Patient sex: M
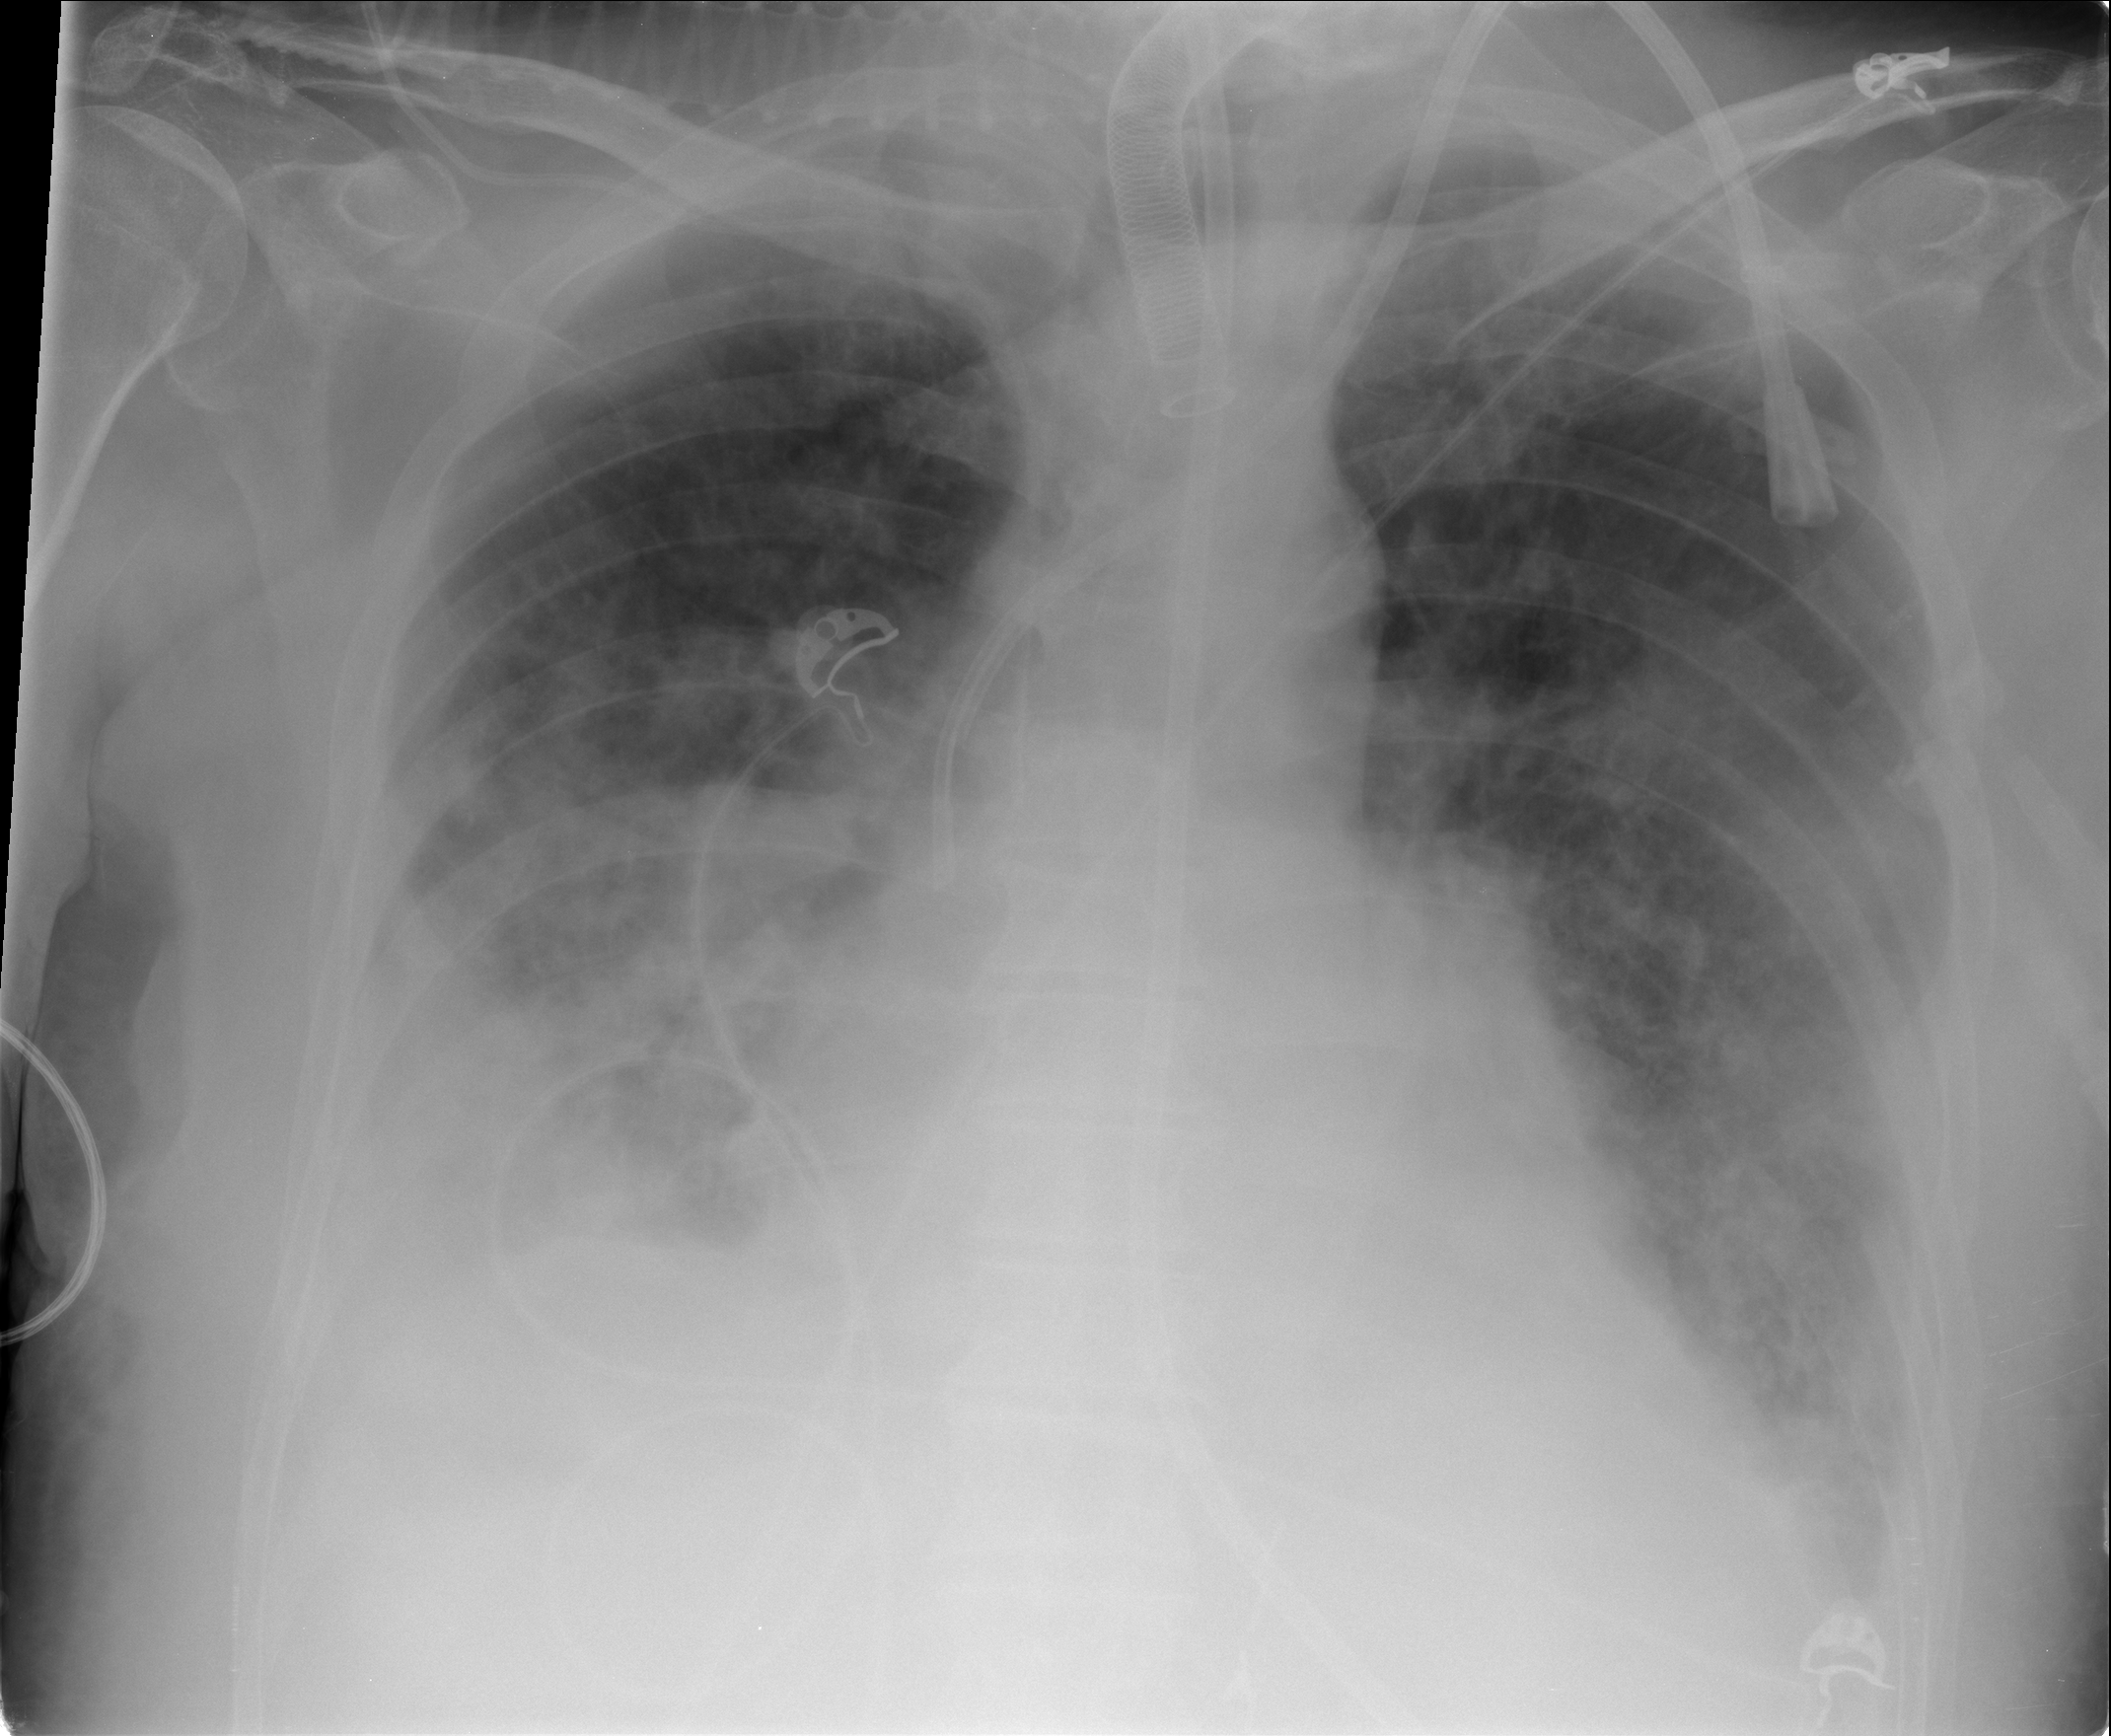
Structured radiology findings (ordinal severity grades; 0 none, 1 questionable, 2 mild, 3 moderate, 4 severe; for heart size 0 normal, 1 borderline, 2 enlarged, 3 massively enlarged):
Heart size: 0
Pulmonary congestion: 3
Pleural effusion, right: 3
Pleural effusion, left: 2
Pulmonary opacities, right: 3
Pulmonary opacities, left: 3
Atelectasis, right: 3
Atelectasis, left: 2